九年级 · 解析几何
平面直角坐标系中, 拋物线 $y=a x^{2}-3 a x+c(a \neq 0)$ 与直线 $y=2 x+1$ 上有三个不同的点 $A\left(x_{1}, m\right)$, $B\left(x_{2}, m\right), C\left(x_{3}, m\right)$. 如果 $n=x_{1}+x_{2}+x_{3}$, 那么 $m$ 和 $n$ 的关系是

( )

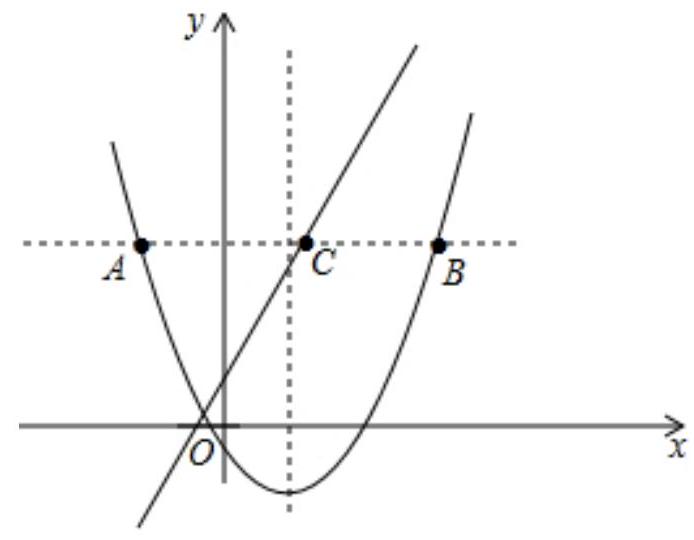
A. $m=2 n-3$
B. $m=n^{2}-3$
C. $m=2 n-5$
D. $m=n^{2}-5$

答案: C
解析: 解: $\because y=a x^{2}-3 a x+c$,

$\therefore$ 对称轴为直线 $x=-\frac{-3 a}{2 a}=\frac{3}{2}$,

如图, 在抛物线上的两点 $A$ 和 $B$, 关于直线 $x=\frac{3}{2}$ 对称, 则

C点在反直线 $y=2 x+1$ 上,

$\therefore x_{1}+x_{2}=3$,

$\because n=x_{1}+x_{2}+x_{3}$,

$\therefore n=3+x_{3}$,

$\therefore x_{3}=n-3$,

$\therefore m=2(n-3)+1$,

$\therefore m=2 n-5$,

故选: $C$.

根据题意设在拋物线上的两点 $A$ 和 $B$, 纵坐标相同, 则关于对称轴对称, 即可求得 $x_{3}=n-3$, 则 $C(n-$
$3, m)$, 代入解析式, 即可求得 $m=2 n-5$.

本题考查了二次函数的性质，一次函数图象上点的坐标特征，图象上的点的坐标适合解析式.